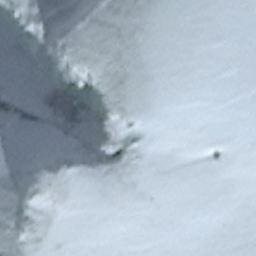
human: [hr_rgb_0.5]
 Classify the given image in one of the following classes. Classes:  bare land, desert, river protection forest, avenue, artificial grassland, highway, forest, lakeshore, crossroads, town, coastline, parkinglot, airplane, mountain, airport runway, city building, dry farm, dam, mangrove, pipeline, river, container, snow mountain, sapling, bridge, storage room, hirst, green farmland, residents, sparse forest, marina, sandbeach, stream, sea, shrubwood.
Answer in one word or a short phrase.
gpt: snow mountain